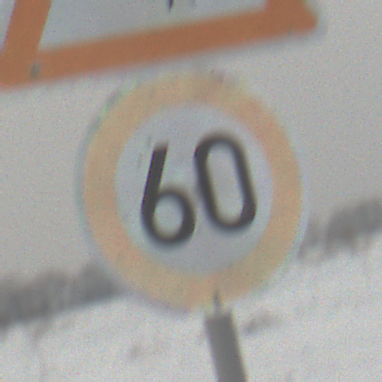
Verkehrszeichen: Geschwindigkeit60
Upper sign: KurveLinks
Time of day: MorningAfternoon
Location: Outdoor (Nature)
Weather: Overcast
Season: Winter
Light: Natural